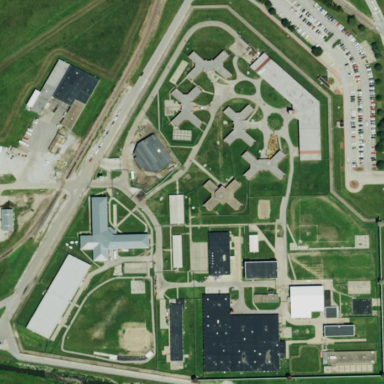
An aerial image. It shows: Prison with surrounding fence.